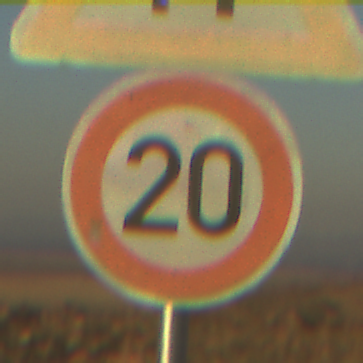
Verkehrszeichen: Geschwindigkeit20
Zusatzzeichen oben: VerengteFahrbahn
Umgebung: Outdoor, Nature
Tageszeit: SunriseSunset
Wetter: Clear
Licht: Natural
Jahreszeit: NotSpecified
Kontrast: LowContrast